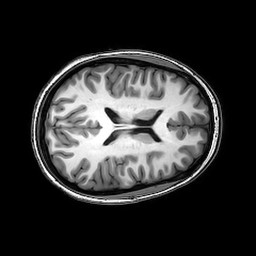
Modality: T1w
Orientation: axial
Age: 23
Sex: female
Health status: healthy
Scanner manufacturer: philips
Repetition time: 0.008276 s
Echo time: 0.00379 s